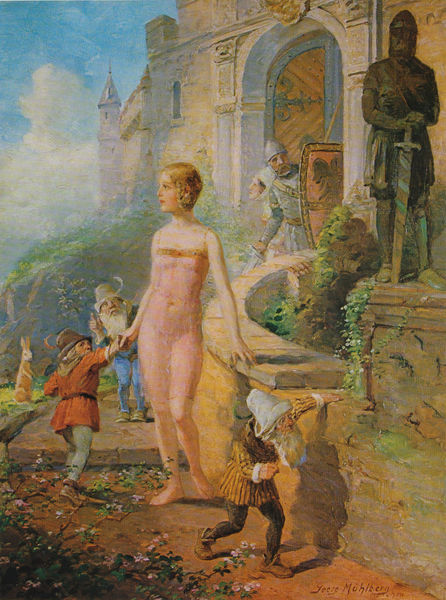
Titel: Vor der Märchenburg
Künstler: Georg Mühlberg
Standort: München
Institution: Städtische Galerie im Lenbachhaus
Schlagwörter: akt, blau, feder, gemälde, hand, himmel, nackt, schatten, weiß, wolken, aquarell, gelb, grün, menschen, mädchen, ocker, blumen, braun, bunt, frau, frisur, grau, hut, hüte, kleid, männer, schwarz, tür, blüten, gebäude, haus, rosen, rot, schloss, weg, wolke, beige, bart, blond, bärte, federn, halten, sockel, bild, signatur, figur, haare, kind, pflanze, pflanzen, locken, prinzessin, rosa, kinder, turm, hase, skulptur, statue, brüste, zöpfe, hosen, schwer, fels, mauer, klein, romantik, treppe, soldaten, geländer, stufe, bauch, dünn, tor, zinnen, eingang, schild, ruine, burg, festung, illustration, schwert, soldat, helm, ritter, rüstung, wappen, efeu, jäger, kaninchen, sage, wesen, märchen, durchsichtig, wächter, ritterrüstung, männchen, himel, zwerg, kitsch, schwind, alice, burgfräulein, barfus, führen, zwerge, georg, kleinwüchsig, eingangstür, aqurell, eingangstor, gnom, bilderbuch, die sieben zwerge, gnome, haxe, in den bergen, kinderbuch, kobold, märchenbuch, schlosstor, schneewitchen, schneewittchen, schwindt, vor demhaus, haazwerg, mühlberg